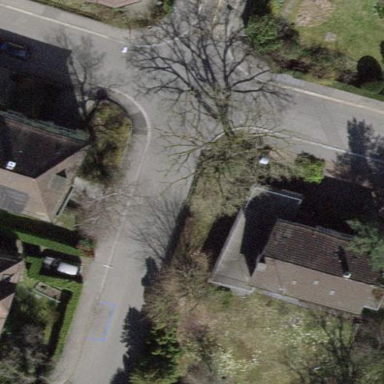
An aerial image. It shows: Detached building with tiled roof.